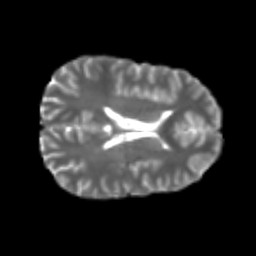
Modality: T2w
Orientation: axial
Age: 20
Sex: male
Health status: healthy
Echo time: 0.074 s